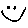
Label: smiley face